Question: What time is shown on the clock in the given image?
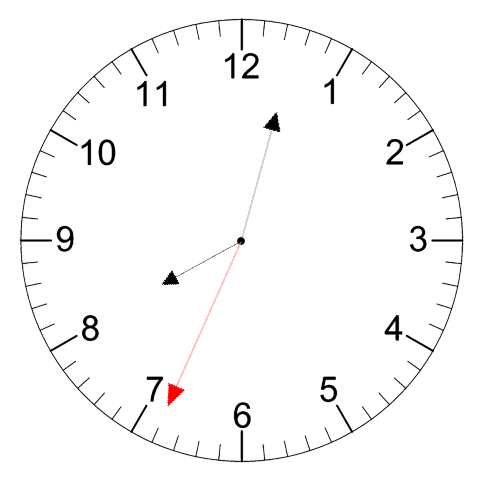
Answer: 08:02:34